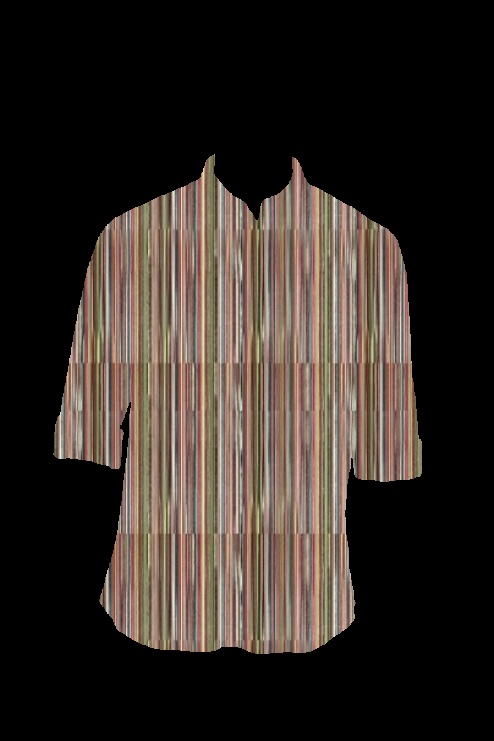
multi stripe tee